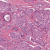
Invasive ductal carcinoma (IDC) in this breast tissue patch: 1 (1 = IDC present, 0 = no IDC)